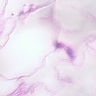
Metastatic tissue present: no